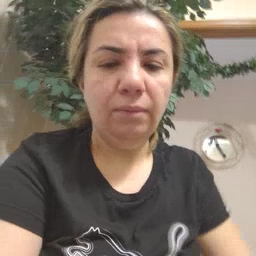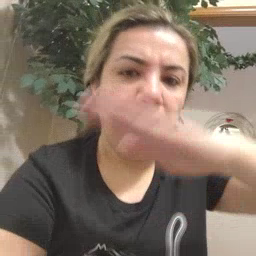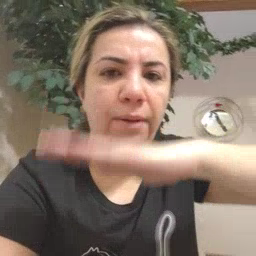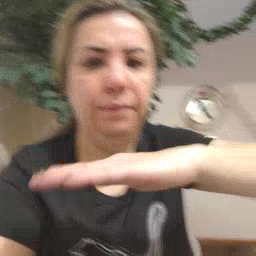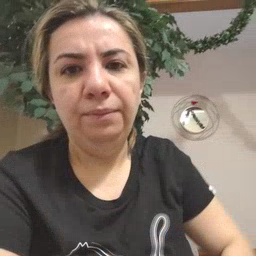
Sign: table